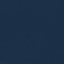
Land use / land cover class: SeaLake